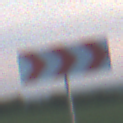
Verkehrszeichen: RichtungstafelnInKurvenGrossLinks
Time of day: SunriseSunset
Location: Outdoor (Nature)
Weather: PartlyCloudy
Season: NotSpecified
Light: Natural